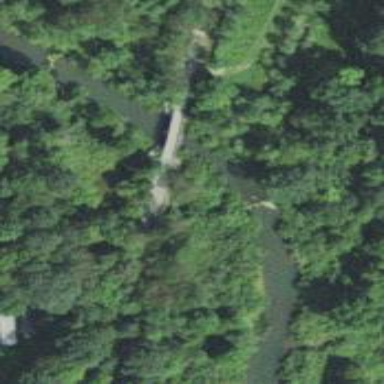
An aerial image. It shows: Abandoned railway bridge over cycleway road.